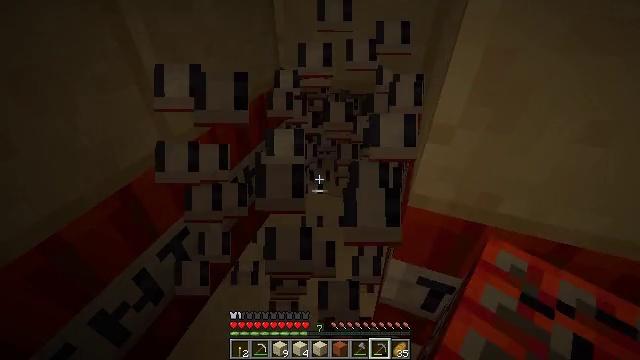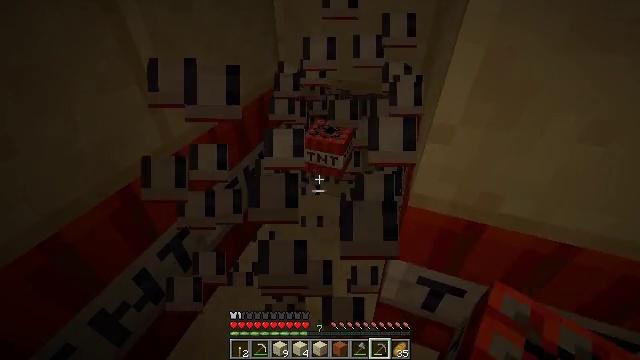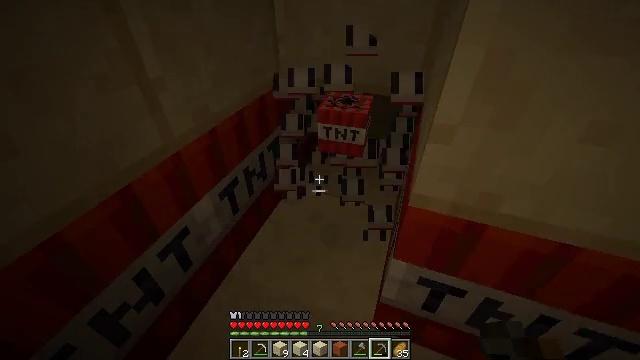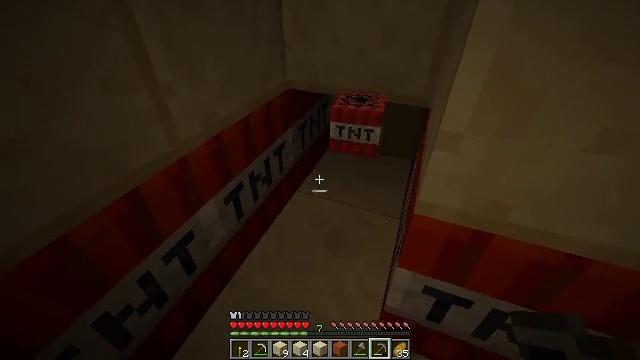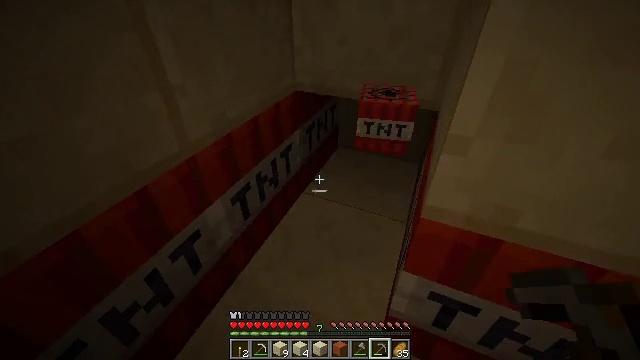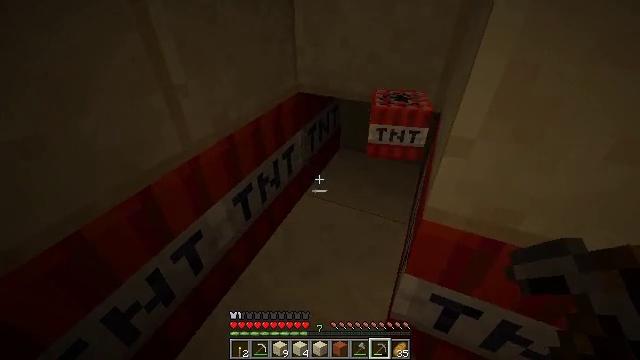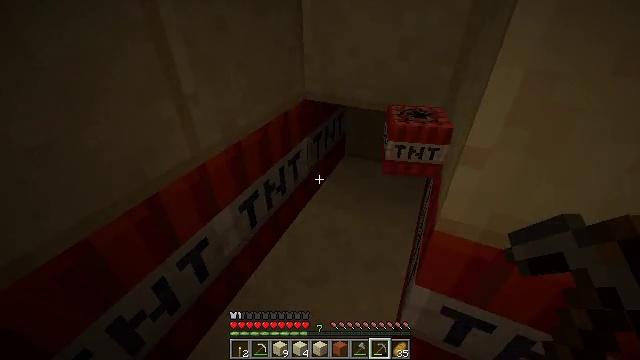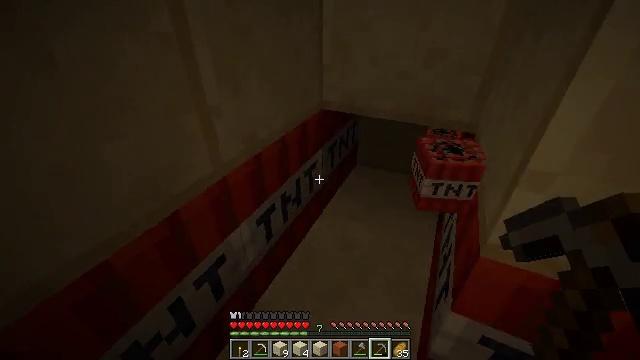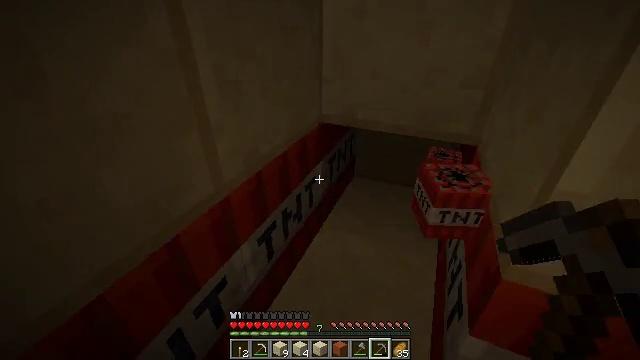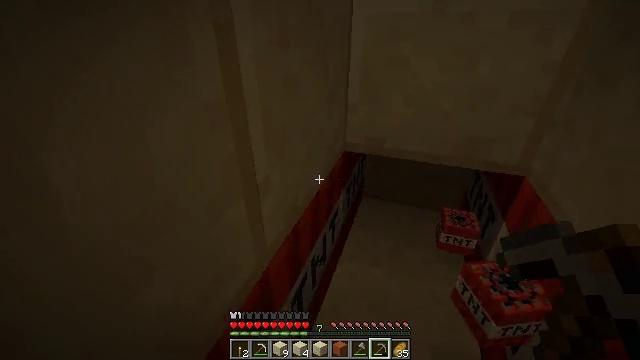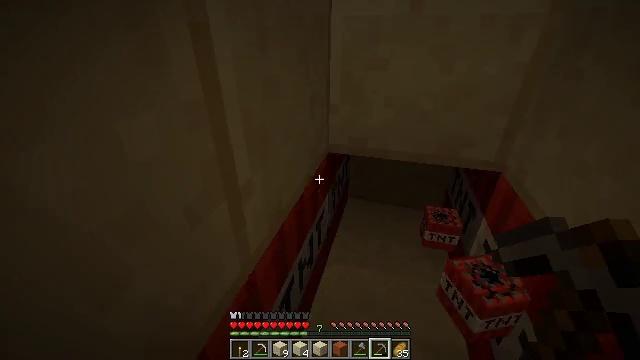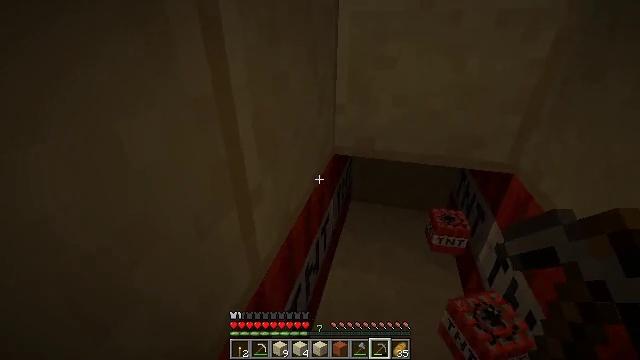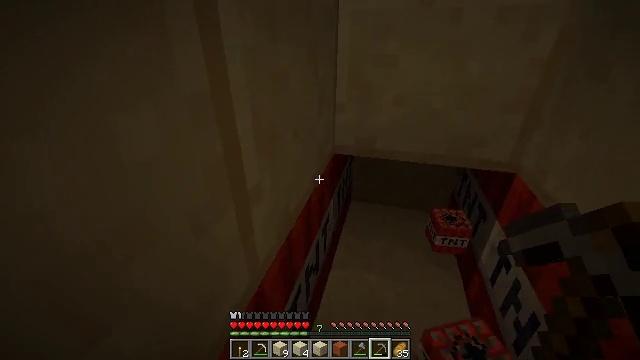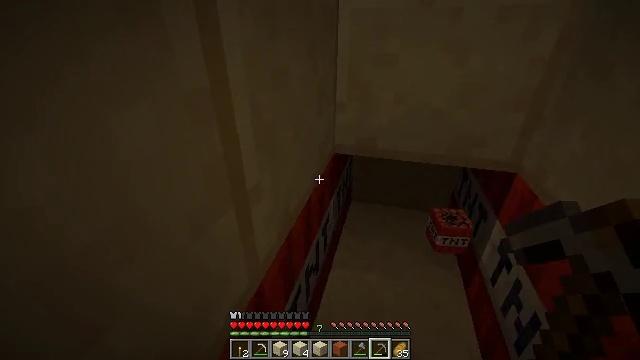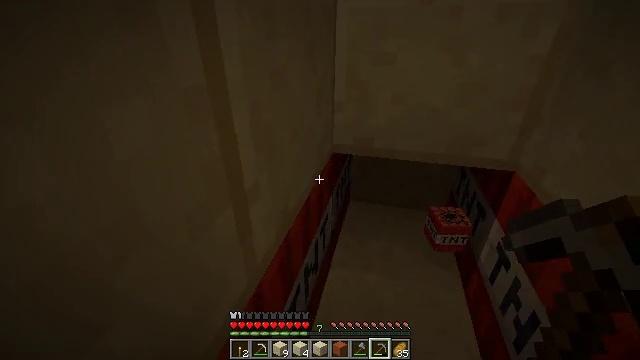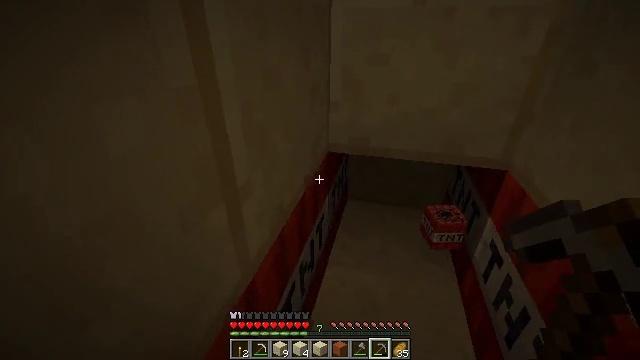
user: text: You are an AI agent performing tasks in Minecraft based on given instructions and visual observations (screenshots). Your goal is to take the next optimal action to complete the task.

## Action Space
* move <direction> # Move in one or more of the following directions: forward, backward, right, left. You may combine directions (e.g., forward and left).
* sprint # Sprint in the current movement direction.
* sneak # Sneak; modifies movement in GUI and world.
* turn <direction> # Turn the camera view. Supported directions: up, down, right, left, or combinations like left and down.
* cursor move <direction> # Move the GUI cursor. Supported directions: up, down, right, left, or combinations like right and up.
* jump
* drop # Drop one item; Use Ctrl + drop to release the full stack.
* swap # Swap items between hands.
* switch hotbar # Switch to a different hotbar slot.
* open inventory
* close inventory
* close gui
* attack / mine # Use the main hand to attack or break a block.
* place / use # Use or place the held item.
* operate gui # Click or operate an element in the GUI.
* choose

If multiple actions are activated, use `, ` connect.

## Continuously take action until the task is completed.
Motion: motion action
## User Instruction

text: Break the TNT to collect it.
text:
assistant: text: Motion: no_op
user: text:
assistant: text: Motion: no_op
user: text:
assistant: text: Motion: turn left and up
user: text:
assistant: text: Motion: turn left
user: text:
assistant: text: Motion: no_op
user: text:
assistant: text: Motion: move left, turn up
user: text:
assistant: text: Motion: move forward and move left, turn up
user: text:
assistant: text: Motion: move forward and move left, turn right and up
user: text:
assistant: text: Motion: move forward and move left, turn right and up
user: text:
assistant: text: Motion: turn right
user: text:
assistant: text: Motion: no_op
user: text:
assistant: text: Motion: no_op
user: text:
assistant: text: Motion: no_op
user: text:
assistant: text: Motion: no_op
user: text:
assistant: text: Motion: move back and move right
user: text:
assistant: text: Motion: move back and move right, turn left
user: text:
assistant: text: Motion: move back and move right, turn left
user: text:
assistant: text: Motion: move back, turn left
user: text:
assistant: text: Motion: turn left and down
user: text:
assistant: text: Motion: turn left and down
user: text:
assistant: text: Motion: turn left and down
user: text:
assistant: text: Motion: turn left and down
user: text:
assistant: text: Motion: turn left and down
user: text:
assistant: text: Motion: turn left and down
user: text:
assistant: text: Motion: turn left and down
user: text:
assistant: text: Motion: attack / mine
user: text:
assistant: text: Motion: turn right, attack / mine
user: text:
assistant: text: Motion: turn right and up, attack / mine
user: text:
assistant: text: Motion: turn right and up, attack / mine
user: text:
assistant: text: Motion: attack / mine